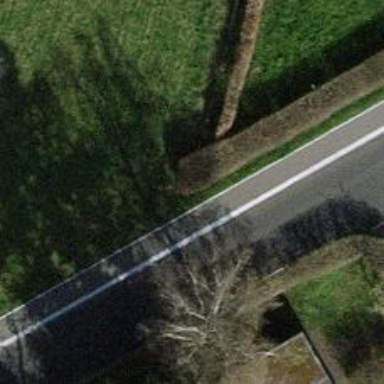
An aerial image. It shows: Hedge acting as barrier.